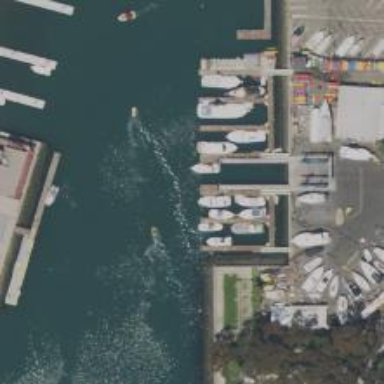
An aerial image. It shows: Pier with mooring facilities.